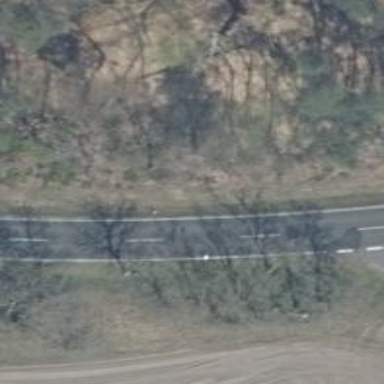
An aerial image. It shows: Asphalt road classified as tertiary.